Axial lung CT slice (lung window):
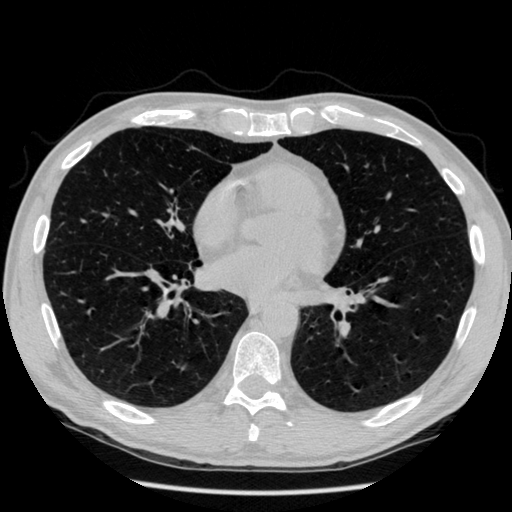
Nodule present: no